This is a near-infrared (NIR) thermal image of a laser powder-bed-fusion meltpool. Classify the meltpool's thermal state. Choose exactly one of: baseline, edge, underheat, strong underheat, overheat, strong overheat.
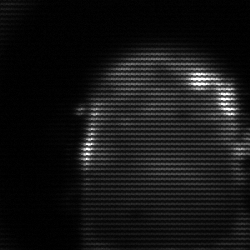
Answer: baseline